Question: I'm trying to graph the quality of a production process.
For this question lets say the data.frame is described as:
'''
df2 <- data.frame(size = c("XS", "S", "M", "L", "XL"),
ok = c(1, 3, 4, 2, 1),
notok = c(0, 1, 1, 2, 0))
size ok notok
XS 1 0
S 3 1
M 4 1
L 2 2
XL 1 0
'''
Now I want to show hoy many of the total products produced were ok. So I try:
'''
ggplot(df2, aes(x=size, y=(ok+notok), fill=ok)) +
geom_bar(stat="identity")
'''
However, the result I got is a a graph showing the ok variable as if "ok" was a scale.
I also tried using fill=factor(ok) but the result wasn't what I was expecting.
How can I get a graph that shows how many of the total were ok in each bin?
Something like this

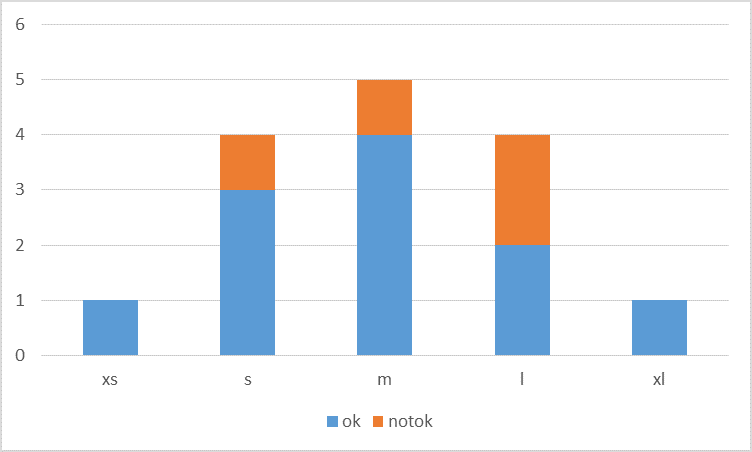
Answer: 'ggplot' tends to work best if data are in long, rather than wide form. To convert between the two, you can make use of the excellent 'reshape' package. Try this:
'''
require(reshape)
df3 <- melt(df2, id.vars = "size")
'''
Your data are now in long format as shown below, and can be more easily plotted:
'''
size variable value
1 XS ok 1
2 S ok 3
3 M ok 4
4 L ok 2
5 XL ok 1
6 XS notok 0
7 S notok 1
8 M notok 1
9 L notok 2
10 XL notok 0
ggplot(df3, aes(x = size, y = value)) +
geom_bar(stat = "identity", aes(fill = variable))
'''
...Which produces the following graph: